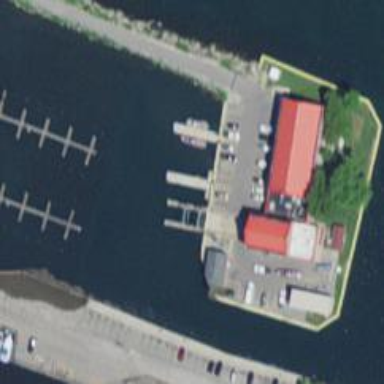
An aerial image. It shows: Pier designed with boat lift feature.